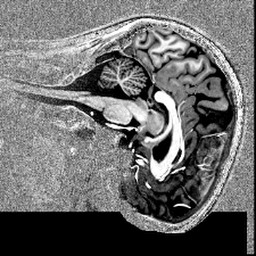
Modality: T1w
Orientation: sagittal
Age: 23
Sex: female